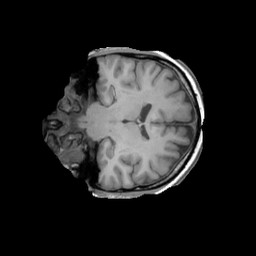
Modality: T1w
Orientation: coronal
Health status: ill
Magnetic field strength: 3 T